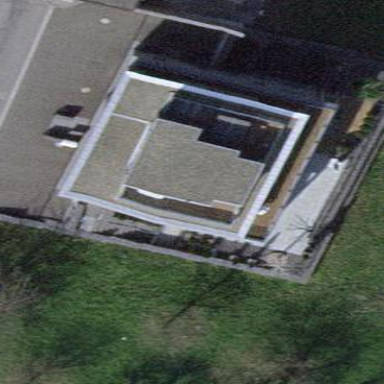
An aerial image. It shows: Apartment building with flat roof.